Aerial crown-view tile of a tropical tree (Barro Colorado Island, Panama), acquired 20250317:
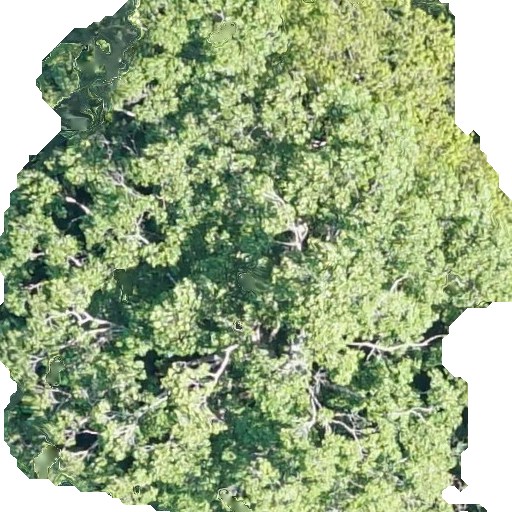
Species: Ocotea leptobotra
GBIF accepted scientific name: Ocotea leptobotra
Crown area: 369.256 m²